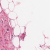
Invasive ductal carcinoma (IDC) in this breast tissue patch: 0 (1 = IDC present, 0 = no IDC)